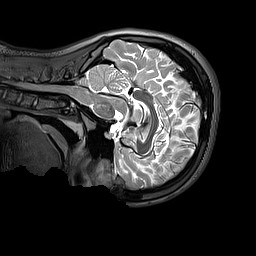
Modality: T2w
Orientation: sagittal
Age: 12
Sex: female
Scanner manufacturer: siemens
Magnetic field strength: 3 T
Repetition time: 3.2 s
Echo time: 0.408 s